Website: macys
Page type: billing-address
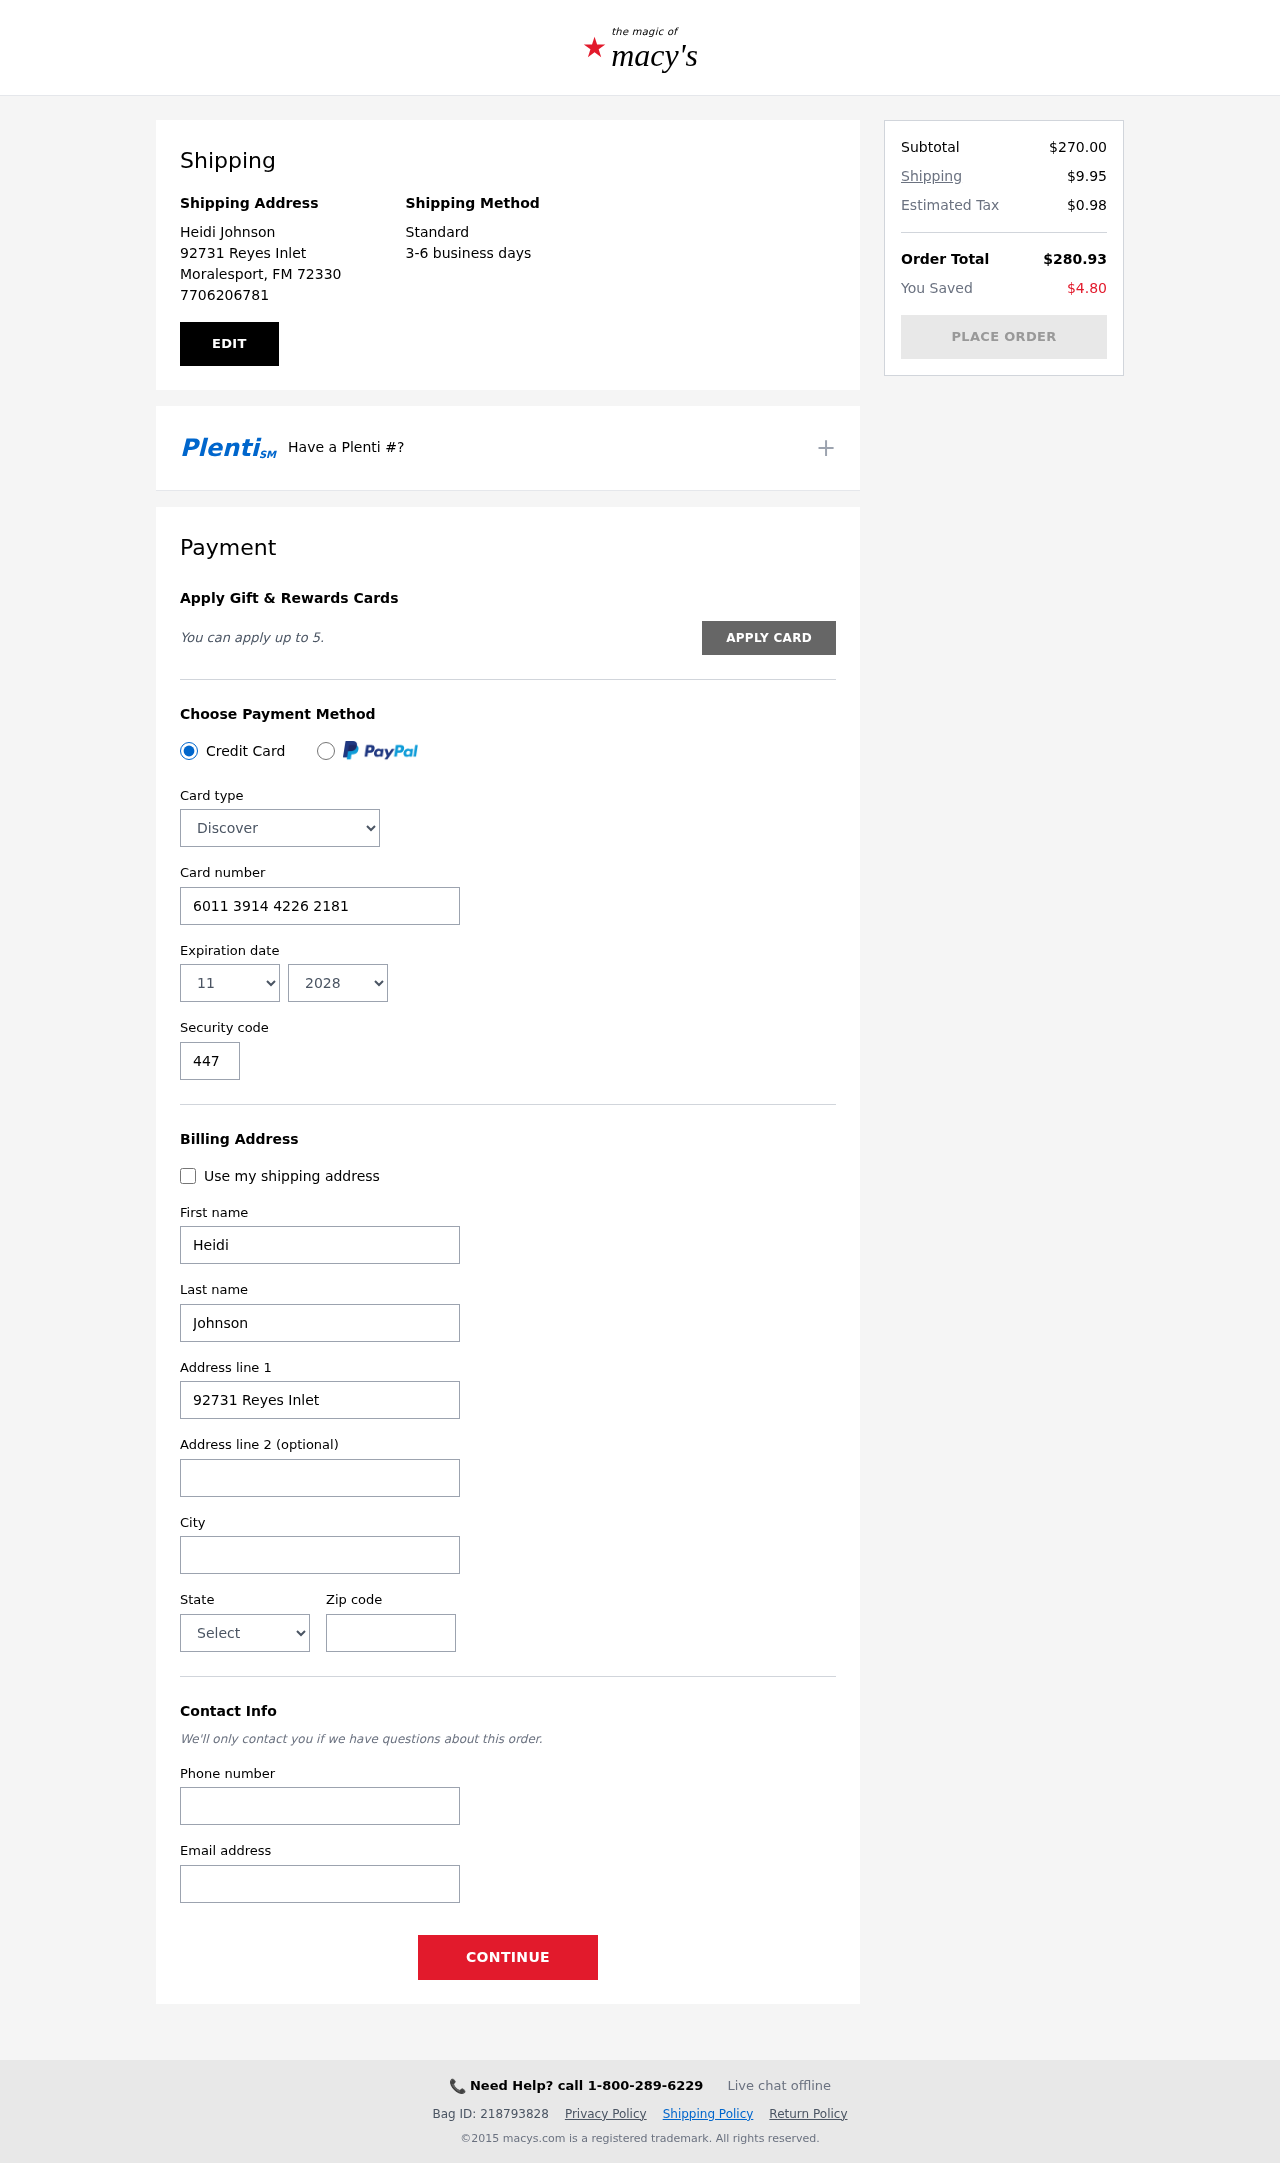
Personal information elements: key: PII_CARD_CVV
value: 447
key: PII_CARD_EXPIRY_MONTH
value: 11
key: PII_CARD_EXPIRY_YEAR
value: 28
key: PII_CARD_NUMBER
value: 6011 3914 4226 2181
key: PII_CARD_TYPE
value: Discover
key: PII_CITY
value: Moralesport
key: PII_CITY_STATE_ZIP
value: Moralesport, FM 72330
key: PII_EMAIL
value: heidi.johnson@yahoo.com
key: PII_FIRSTNAME
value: Heidi
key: PII_FULLNAME
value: Heidi Johnson
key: PII_LASTNAME
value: Johnson
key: PII_PHONE
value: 7706206781
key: PII_POSTCODE
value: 72330
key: PII_STATE
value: FM
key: PII_STREET
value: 92731 Reyes Inlet
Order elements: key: ORDER_SUBTOTAL
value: $270.00
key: ORDER_SHIPPING_COST
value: $9.95
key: ORDER_TAX
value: $0.98
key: ORDER_TOTAL
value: $280.93
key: ORDER_SAVINGS
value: $4.80